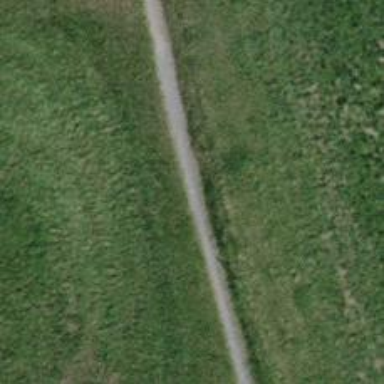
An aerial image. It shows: Compacted footway.